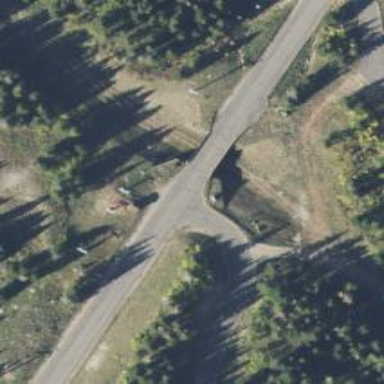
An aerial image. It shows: Residential road with bridge.